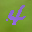
Label: 4